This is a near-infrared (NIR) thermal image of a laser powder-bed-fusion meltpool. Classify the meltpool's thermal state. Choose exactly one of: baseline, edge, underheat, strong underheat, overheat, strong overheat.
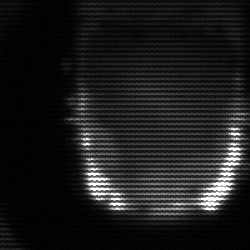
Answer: baseline